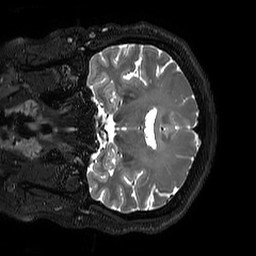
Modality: T2w
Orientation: coronal
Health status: ill
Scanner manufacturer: philips
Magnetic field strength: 3 T
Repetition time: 2.5 s
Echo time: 0.331 s